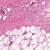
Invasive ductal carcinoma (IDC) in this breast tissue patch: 0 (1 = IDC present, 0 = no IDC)